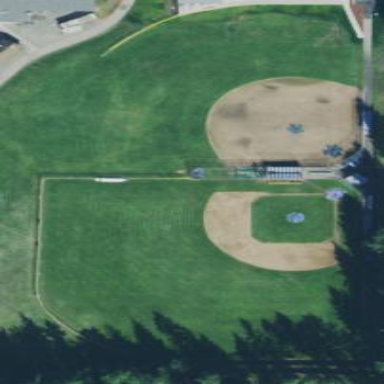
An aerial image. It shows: Baseball pitch for leisure land activities.